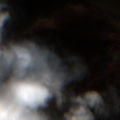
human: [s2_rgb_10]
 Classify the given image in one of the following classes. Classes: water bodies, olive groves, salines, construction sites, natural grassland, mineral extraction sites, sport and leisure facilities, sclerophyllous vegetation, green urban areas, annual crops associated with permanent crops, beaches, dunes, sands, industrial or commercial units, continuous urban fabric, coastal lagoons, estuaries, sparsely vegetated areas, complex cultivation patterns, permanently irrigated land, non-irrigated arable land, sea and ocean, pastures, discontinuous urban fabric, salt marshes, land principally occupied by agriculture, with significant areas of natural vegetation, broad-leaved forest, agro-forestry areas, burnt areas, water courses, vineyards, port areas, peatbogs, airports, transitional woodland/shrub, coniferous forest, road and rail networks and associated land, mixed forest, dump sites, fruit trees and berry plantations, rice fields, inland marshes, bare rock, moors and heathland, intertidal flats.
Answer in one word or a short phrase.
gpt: moors and heathland, peatbogs